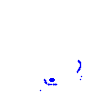
Particle: electron